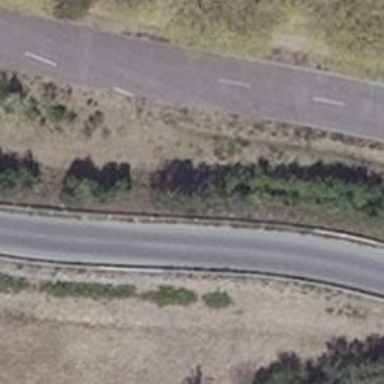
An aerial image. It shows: Trunk link road with asphalt surface.